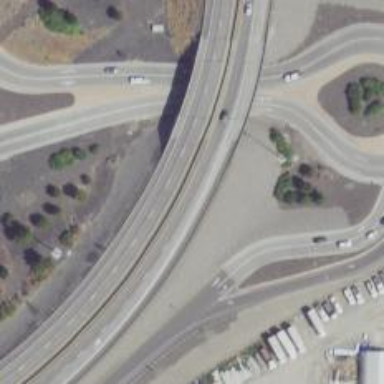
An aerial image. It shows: Motorway with embankment.